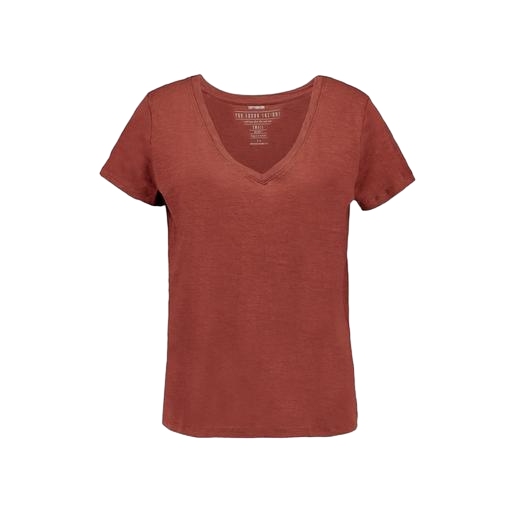
v neck t-shirt slub, slub v-neck tee, v-neck slub t-shirt, white background